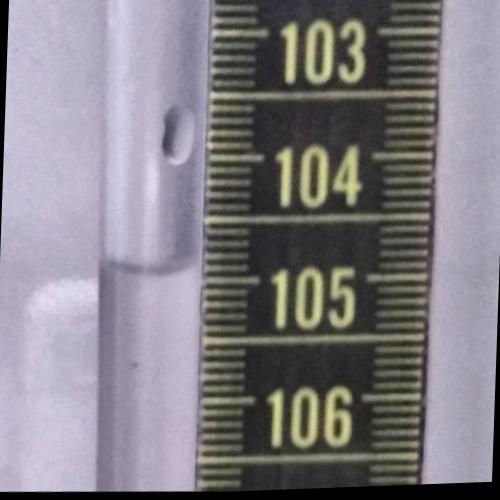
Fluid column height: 104.9 cm